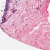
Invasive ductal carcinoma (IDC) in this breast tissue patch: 0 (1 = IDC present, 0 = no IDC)